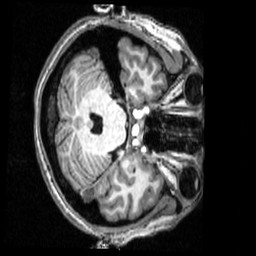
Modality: T1w
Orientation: axial
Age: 25
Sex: female
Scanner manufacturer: siemens
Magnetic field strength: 3 T
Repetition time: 2.53 s
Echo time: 0.00339 s